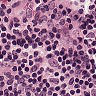
Metastatic tissue present: no